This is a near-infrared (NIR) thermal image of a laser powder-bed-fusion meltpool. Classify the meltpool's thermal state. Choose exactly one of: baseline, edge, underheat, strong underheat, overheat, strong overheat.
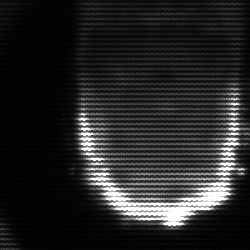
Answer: baseline